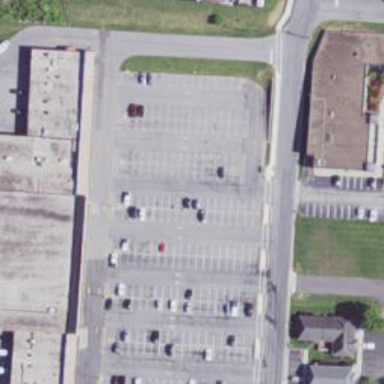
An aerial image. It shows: Retail area.